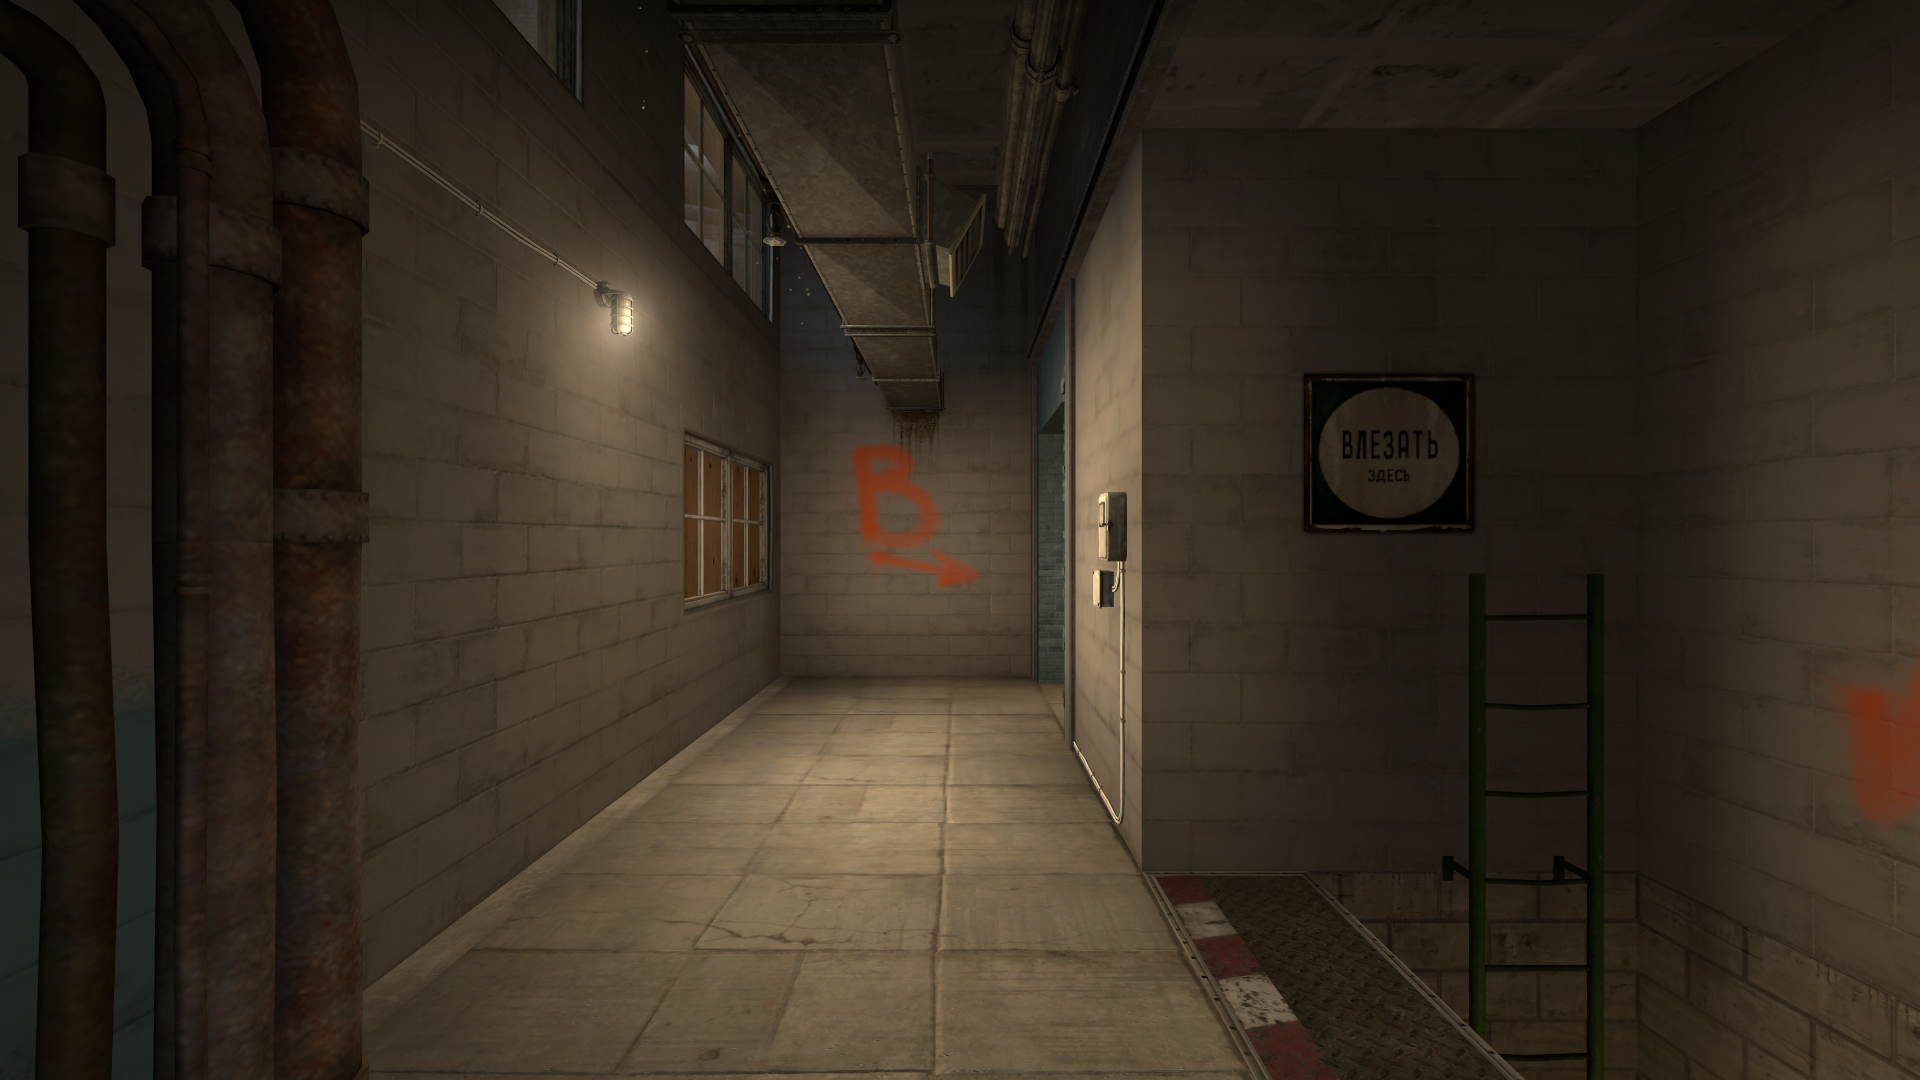
Map: de_train